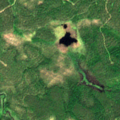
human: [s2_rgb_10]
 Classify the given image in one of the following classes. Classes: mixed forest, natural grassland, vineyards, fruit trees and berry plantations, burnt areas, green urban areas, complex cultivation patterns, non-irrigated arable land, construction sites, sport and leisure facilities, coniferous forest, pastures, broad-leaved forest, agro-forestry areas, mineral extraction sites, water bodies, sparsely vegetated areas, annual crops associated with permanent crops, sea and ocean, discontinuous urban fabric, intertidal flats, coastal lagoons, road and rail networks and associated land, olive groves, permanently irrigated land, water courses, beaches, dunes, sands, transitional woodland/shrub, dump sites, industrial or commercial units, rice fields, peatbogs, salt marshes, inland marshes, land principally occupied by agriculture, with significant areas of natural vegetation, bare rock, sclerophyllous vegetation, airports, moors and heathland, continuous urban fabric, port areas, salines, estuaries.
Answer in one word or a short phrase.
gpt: coniferous forest, mixed forest